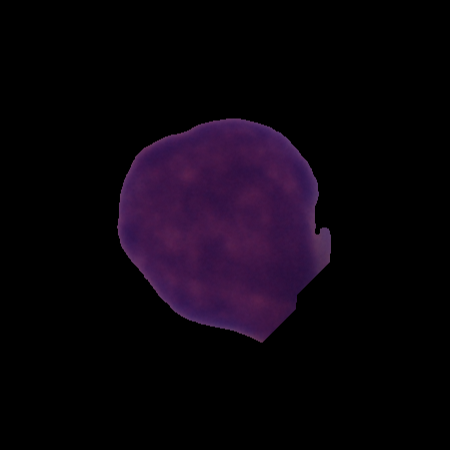
Label: cancer